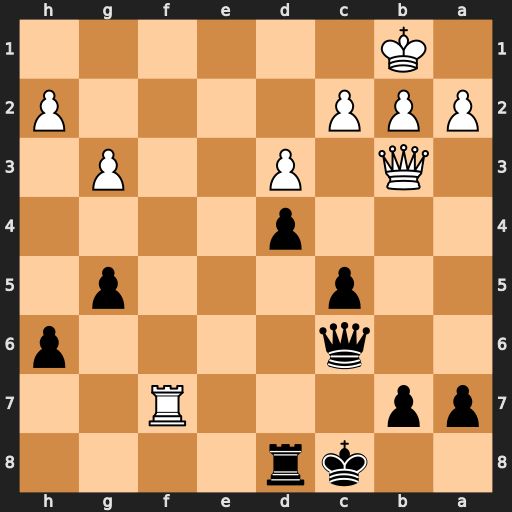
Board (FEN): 2kr4/pp3R2/2q4p/2p3p1/3p4/1Q1P2P1/PPP4P/1K6
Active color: b
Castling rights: -
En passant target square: -
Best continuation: Qh1+ Rf1 Qxf1#